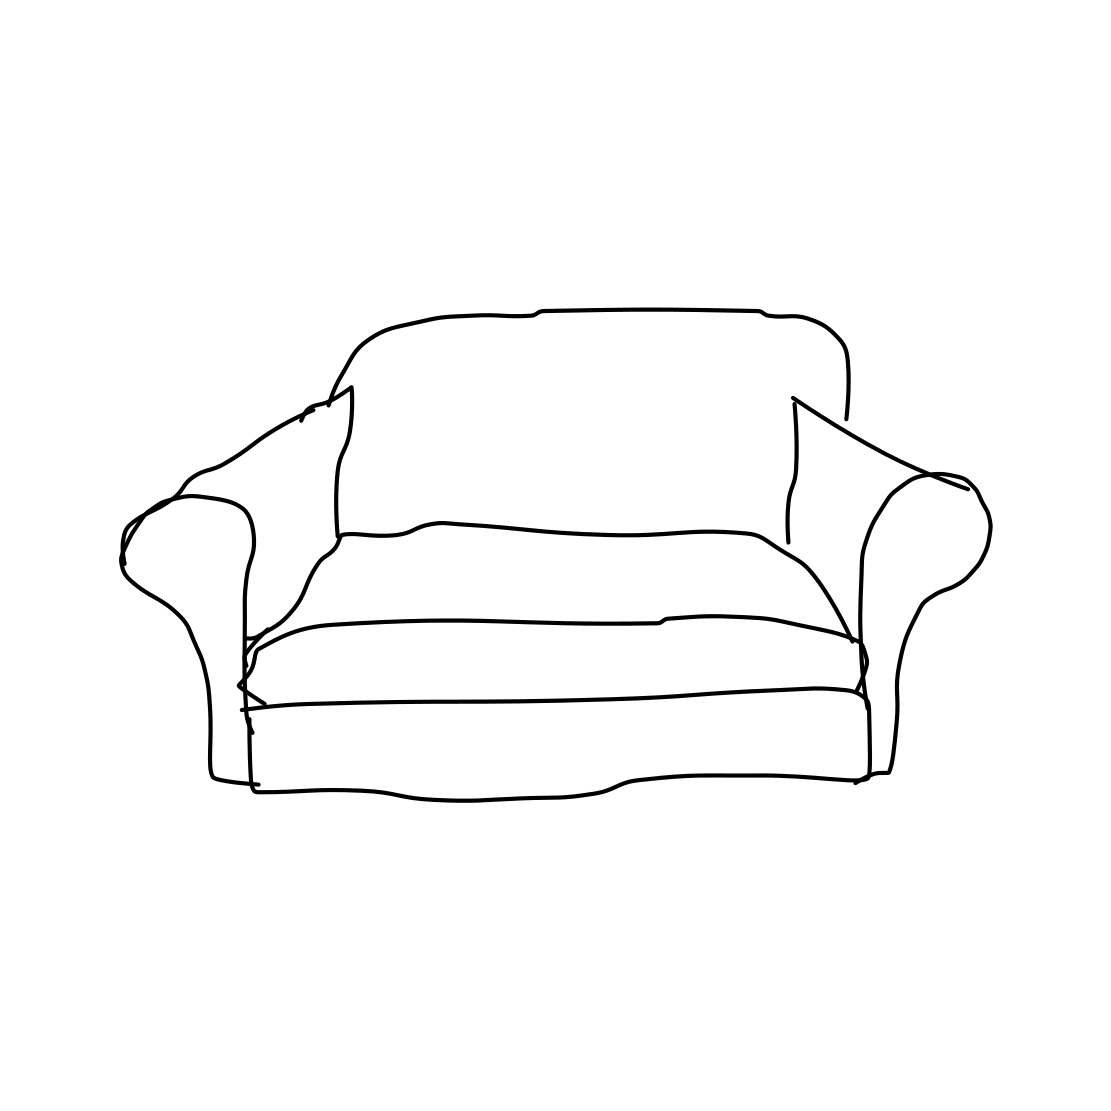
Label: couch